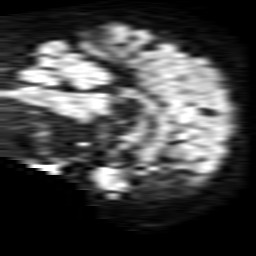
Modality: TRACE
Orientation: sagittal
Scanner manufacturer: philips
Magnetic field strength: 1.5 T
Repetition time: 3.679 s
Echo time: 0.09411 s